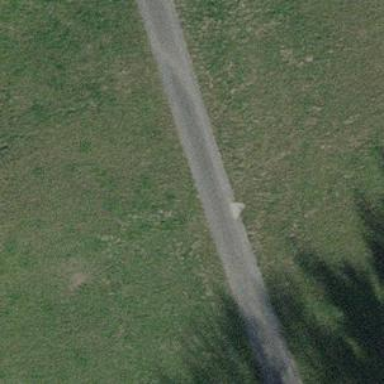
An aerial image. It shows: Well-maintained track road with grade 1 tracktype.